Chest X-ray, PA view. Patient: 16 years old, sex M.
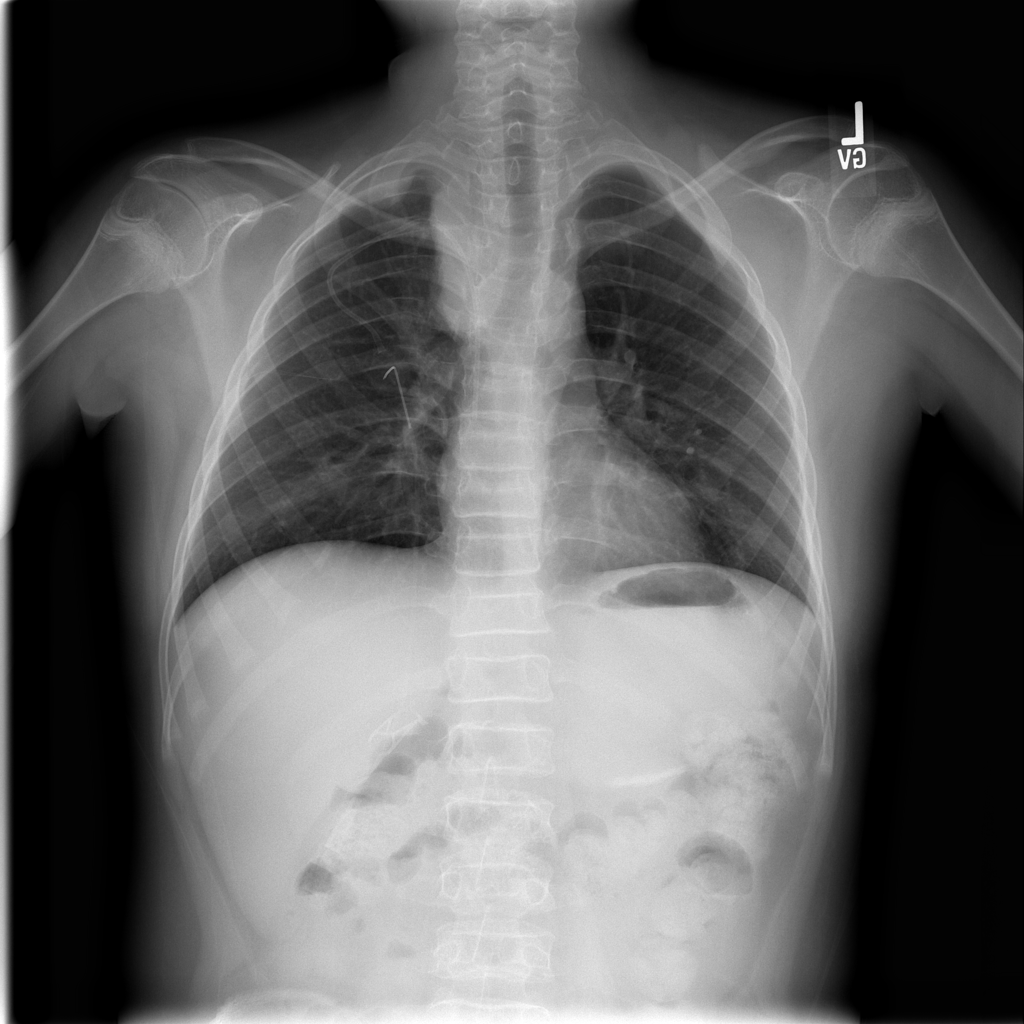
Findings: Mass